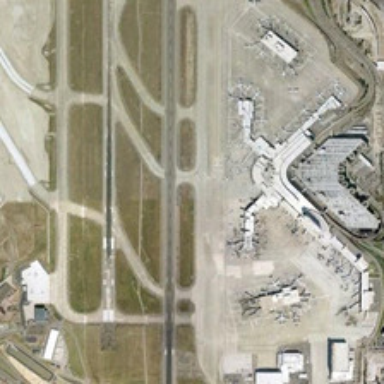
Buildings in the airport is dihedral and symmetrical  surrounded by several planes standing on the parking apron  beside which are airport flight paths and grassy fields .